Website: macys
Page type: billing-address
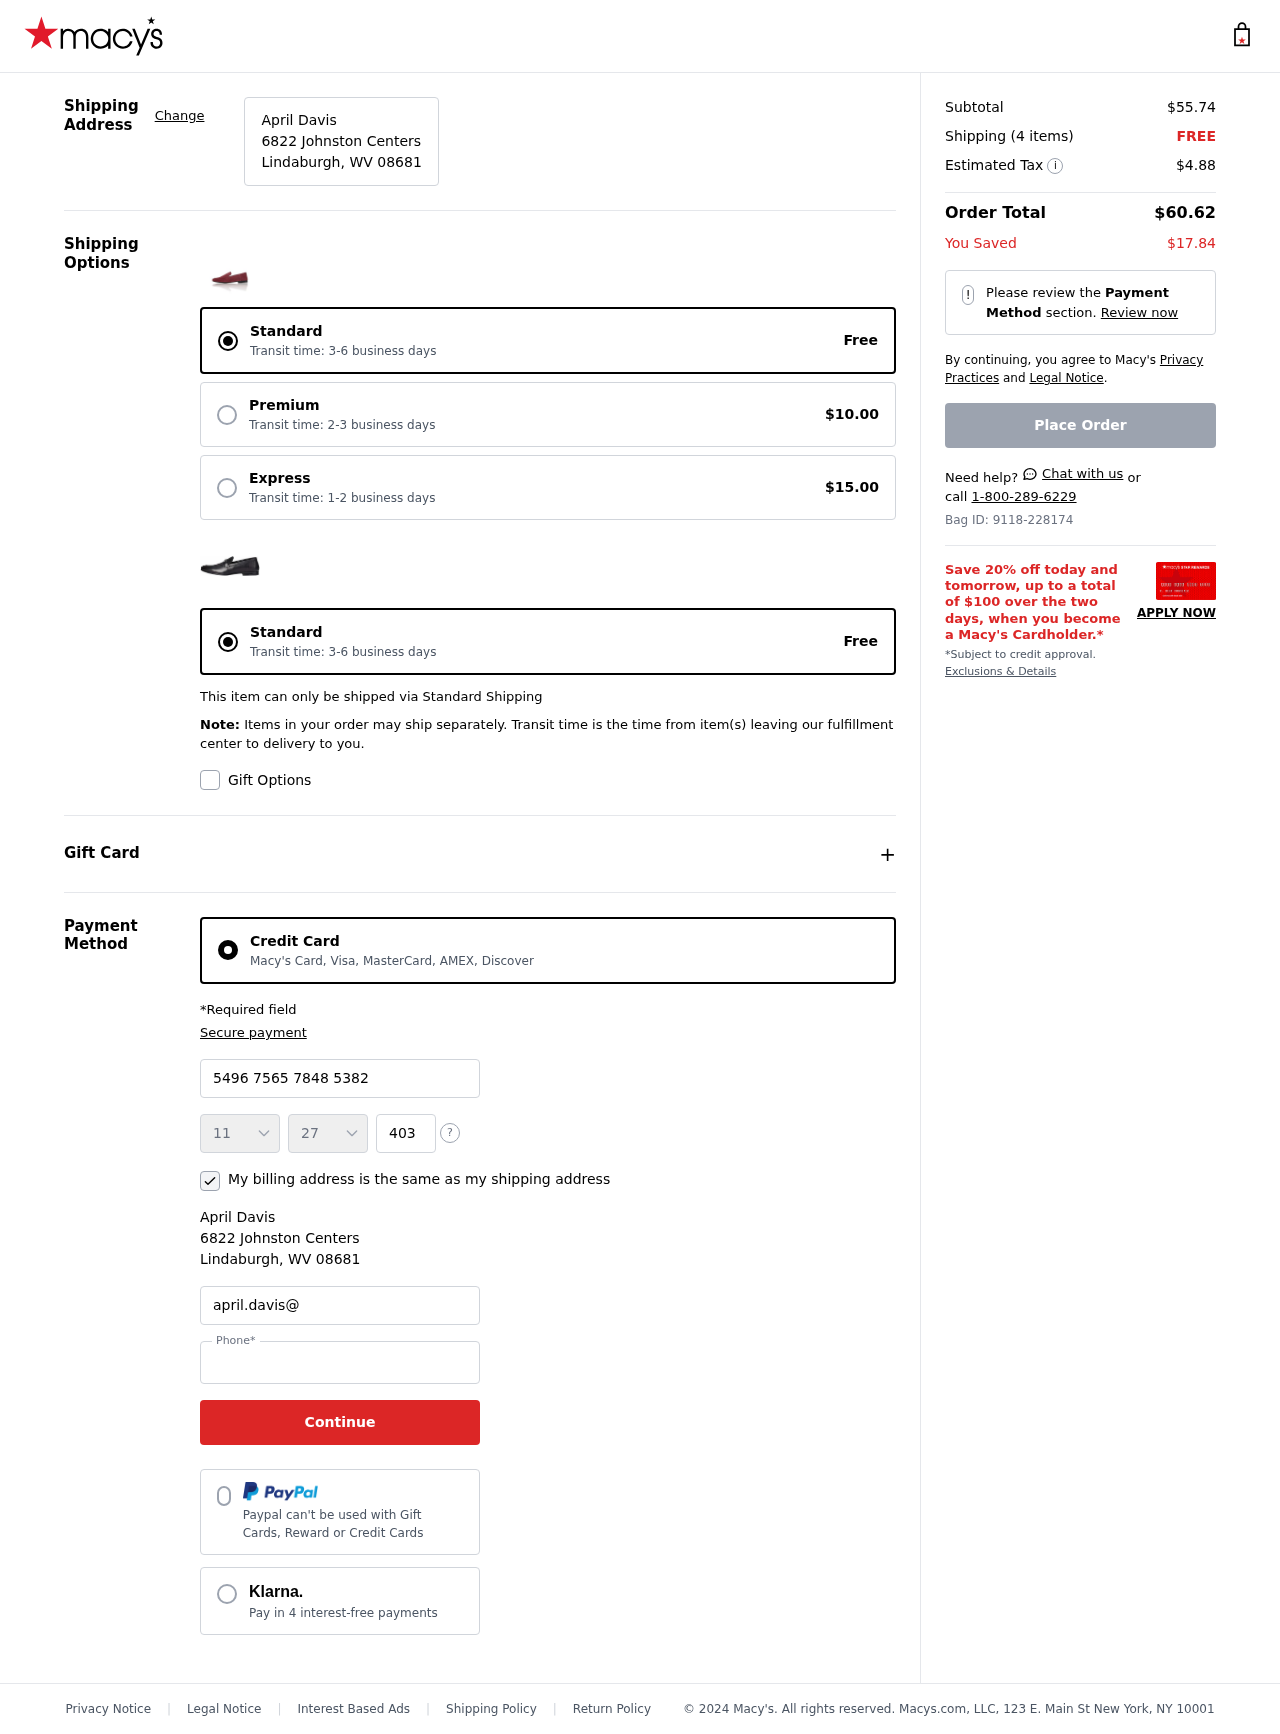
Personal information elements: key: PII_CARD_CVV
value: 403
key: PII_CARD_EXPIRY_MONTH
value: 11
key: PII_CARD_EXPIRY_YEAR
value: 27
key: PII_CARD_NUMBER
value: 5496 7565 7848 5382
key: PII_CITY_STATE_ZIP
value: Lindaburgh, WV 08681
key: PII_EMAIL
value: april.davis@gmail.com
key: PII_FULLNAME
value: April Davis
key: PII_PHONE
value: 5832234333
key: PII_STREET
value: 6822 Johnston Centers
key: PII_FULLNAME2
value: April Davis
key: PII_CITY
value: Lindaburgh
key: PII_STATE_ABBR
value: WV
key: PII_POSTCODE
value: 08681
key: PII_POSTCODE_FULL
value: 08681
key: PII_CITY_STATE
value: Lindaburgh, WV
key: PII_POSTCODE_NUMERIC
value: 8681
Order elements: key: ORDER_SUBTOTAL
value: $55.74
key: ORDER_NUM_ITEMS
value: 4
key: ORDER_SHIPPING_COST
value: FREE
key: ORDER_TAX
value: $4.88
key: ORDER_TOTAL
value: $60.62
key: ORDER_SAVINGS
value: $17.84
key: ORDER_ID
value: Bag ID: 9118-228174